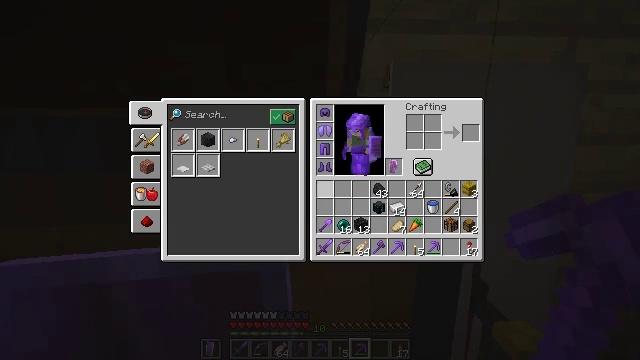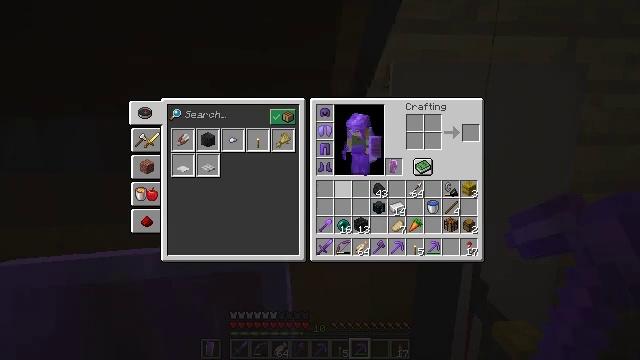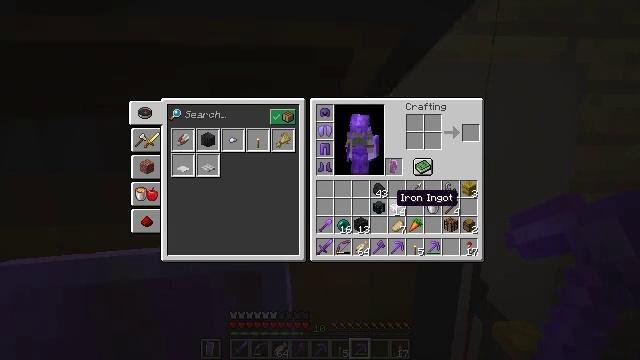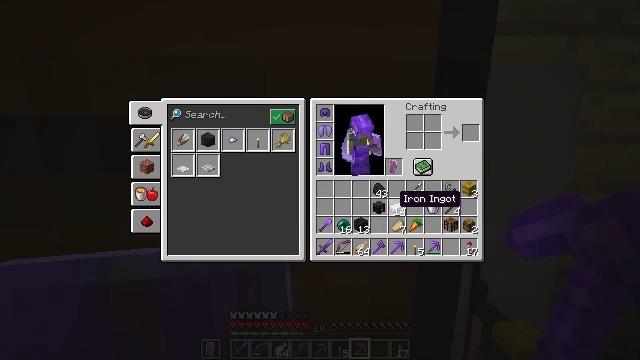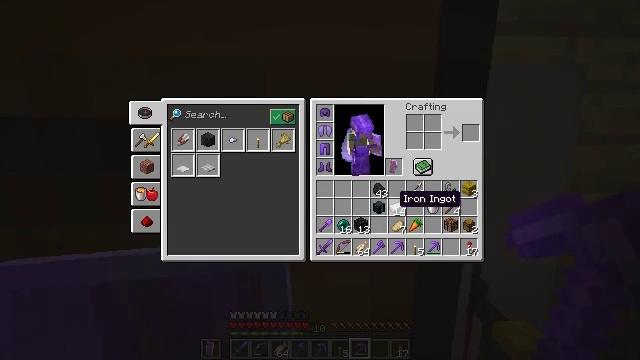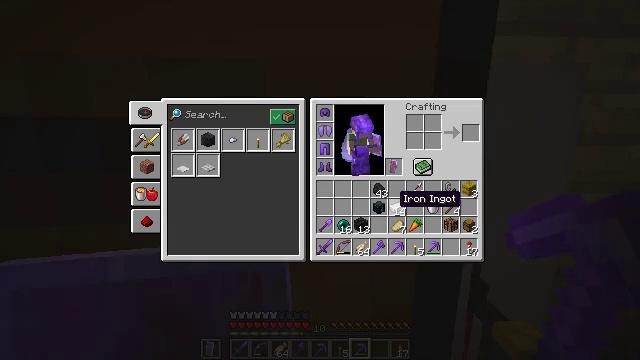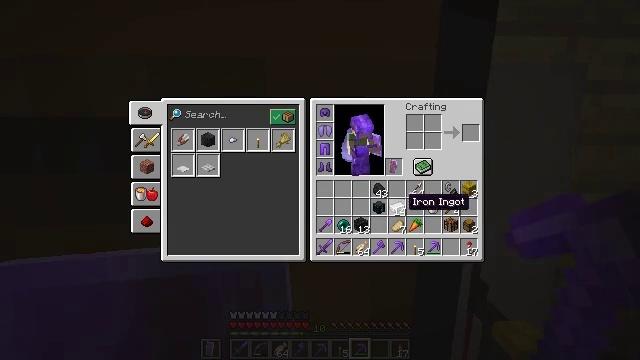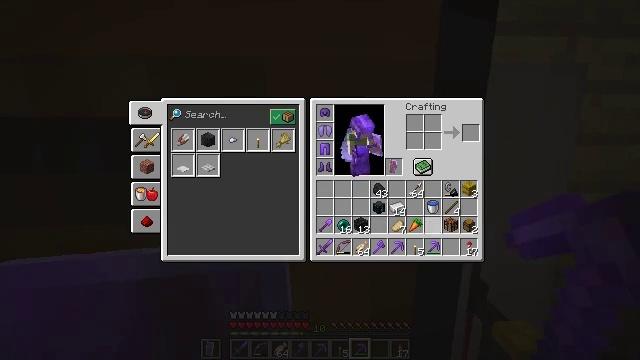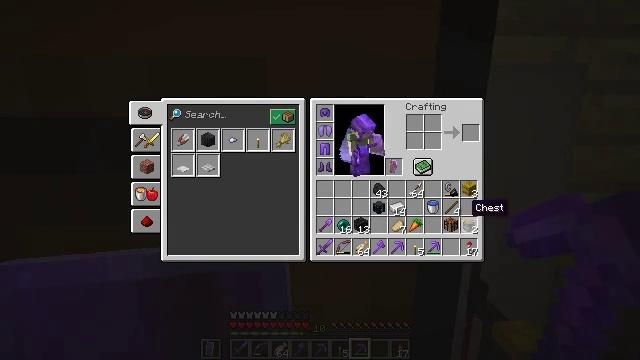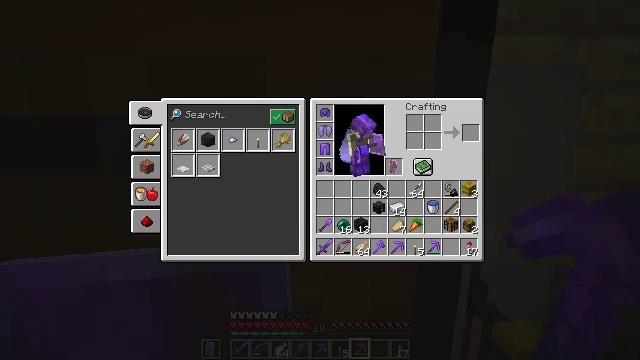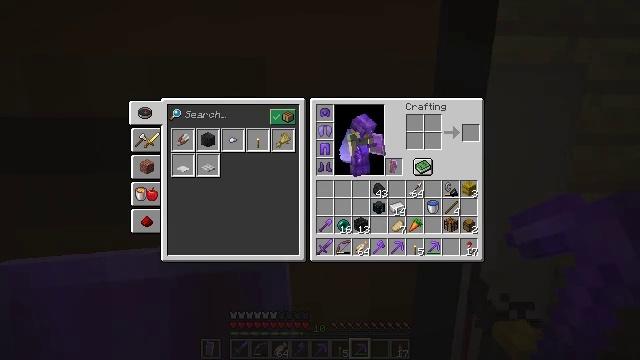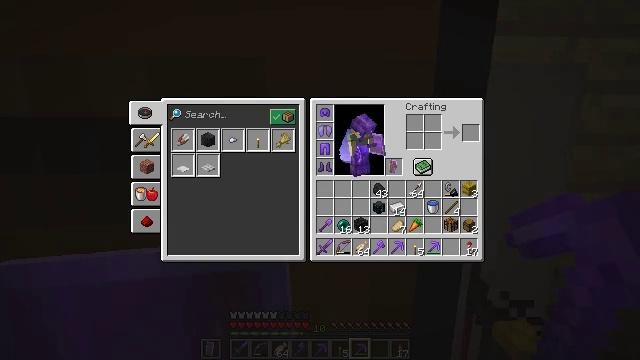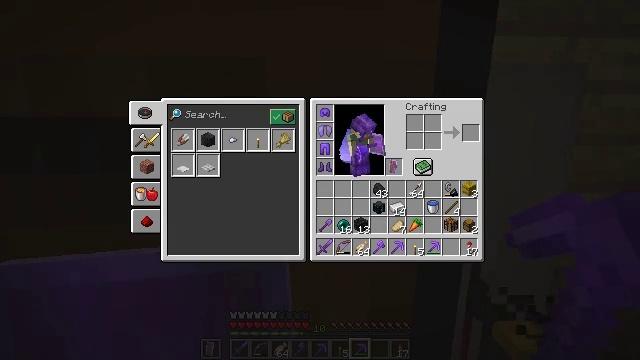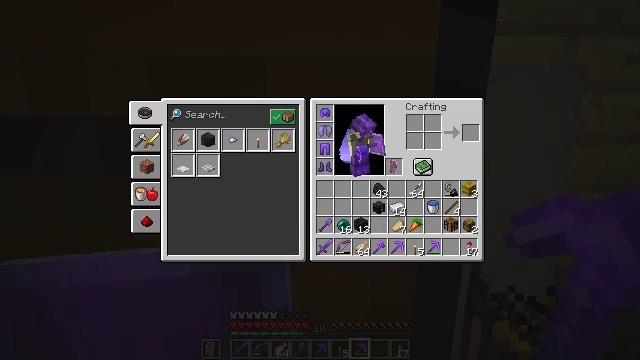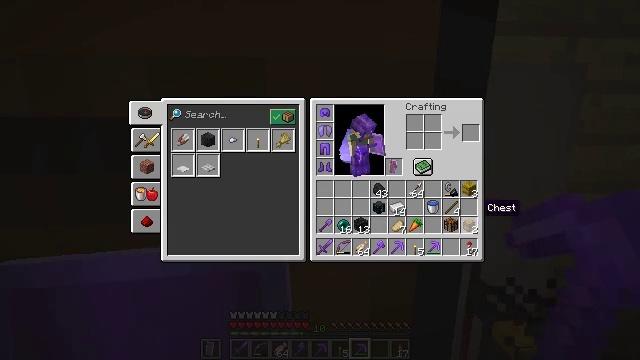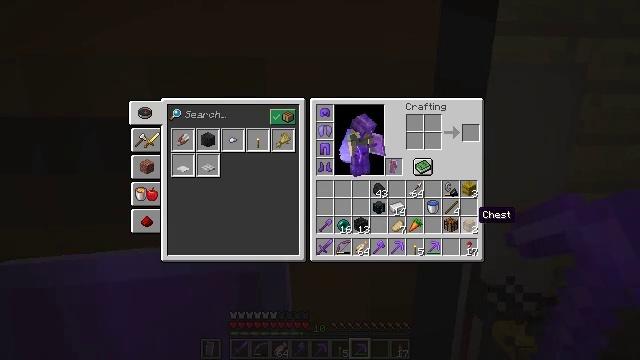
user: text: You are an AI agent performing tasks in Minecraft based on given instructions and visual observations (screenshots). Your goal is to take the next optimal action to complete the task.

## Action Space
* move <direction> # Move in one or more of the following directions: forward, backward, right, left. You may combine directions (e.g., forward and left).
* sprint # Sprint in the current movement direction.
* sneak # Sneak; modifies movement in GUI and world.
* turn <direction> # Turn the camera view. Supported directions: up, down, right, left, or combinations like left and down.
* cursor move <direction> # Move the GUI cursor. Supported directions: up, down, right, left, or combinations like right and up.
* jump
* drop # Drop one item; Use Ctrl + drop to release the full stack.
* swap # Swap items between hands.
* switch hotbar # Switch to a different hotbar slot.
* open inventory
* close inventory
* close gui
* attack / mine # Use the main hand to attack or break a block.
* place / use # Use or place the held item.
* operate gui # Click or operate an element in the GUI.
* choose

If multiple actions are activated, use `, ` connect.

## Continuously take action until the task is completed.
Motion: motion action
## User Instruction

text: Mine the orange shulker box.
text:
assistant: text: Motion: turn right and down
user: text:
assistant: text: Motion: turn right and down
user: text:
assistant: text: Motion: no_op
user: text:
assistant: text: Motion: no_op
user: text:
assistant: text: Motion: no_op
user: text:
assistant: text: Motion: turn right
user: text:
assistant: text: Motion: turn right
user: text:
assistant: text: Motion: turn right
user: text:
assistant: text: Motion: turn right
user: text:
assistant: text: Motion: no_op
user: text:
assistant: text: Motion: no_op
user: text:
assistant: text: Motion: no_op
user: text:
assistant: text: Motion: no_op
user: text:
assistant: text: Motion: no_op
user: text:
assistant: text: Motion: turn down
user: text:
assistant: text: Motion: no_op
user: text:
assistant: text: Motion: no_op
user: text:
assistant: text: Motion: no_op
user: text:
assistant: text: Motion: no_op
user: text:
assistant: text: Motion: no_op
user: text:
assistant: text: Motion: no_op
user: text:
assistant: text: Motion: no_op
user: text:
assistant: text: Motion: no_op
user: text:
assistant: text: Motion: no_op
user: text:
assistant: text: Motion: no_op
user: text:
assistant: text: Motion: no_op
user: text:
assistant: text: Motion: no_op
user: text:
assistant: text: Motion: no_op
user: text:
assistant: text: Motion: no_op
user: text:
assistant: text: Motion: turn left and up